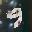
Label: 9